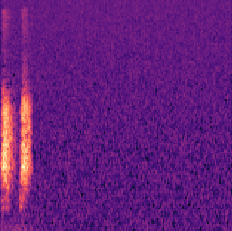
Sound class: Dog